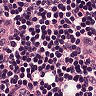
Metastatic tissue present: no